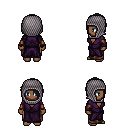
a pixel art fantasy rpg character, female body template, human, dark skin, purple robe, robe skirt, raven bangs hairstyle, chain hood, leather bracers, four views (front, back, left, right), 2x2 character sprite sheet, small pixel art, hard edges, no anti-aliasing